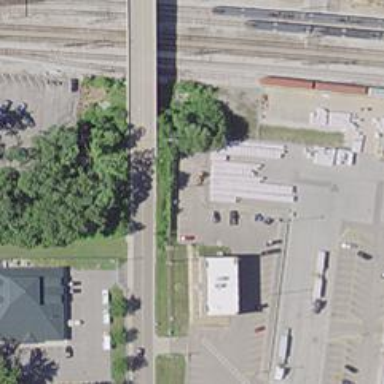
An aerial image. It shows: Tertiary road with sidewalk on the left side and embankment.